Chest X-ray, AP view. Patient: 35 years old, sex M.
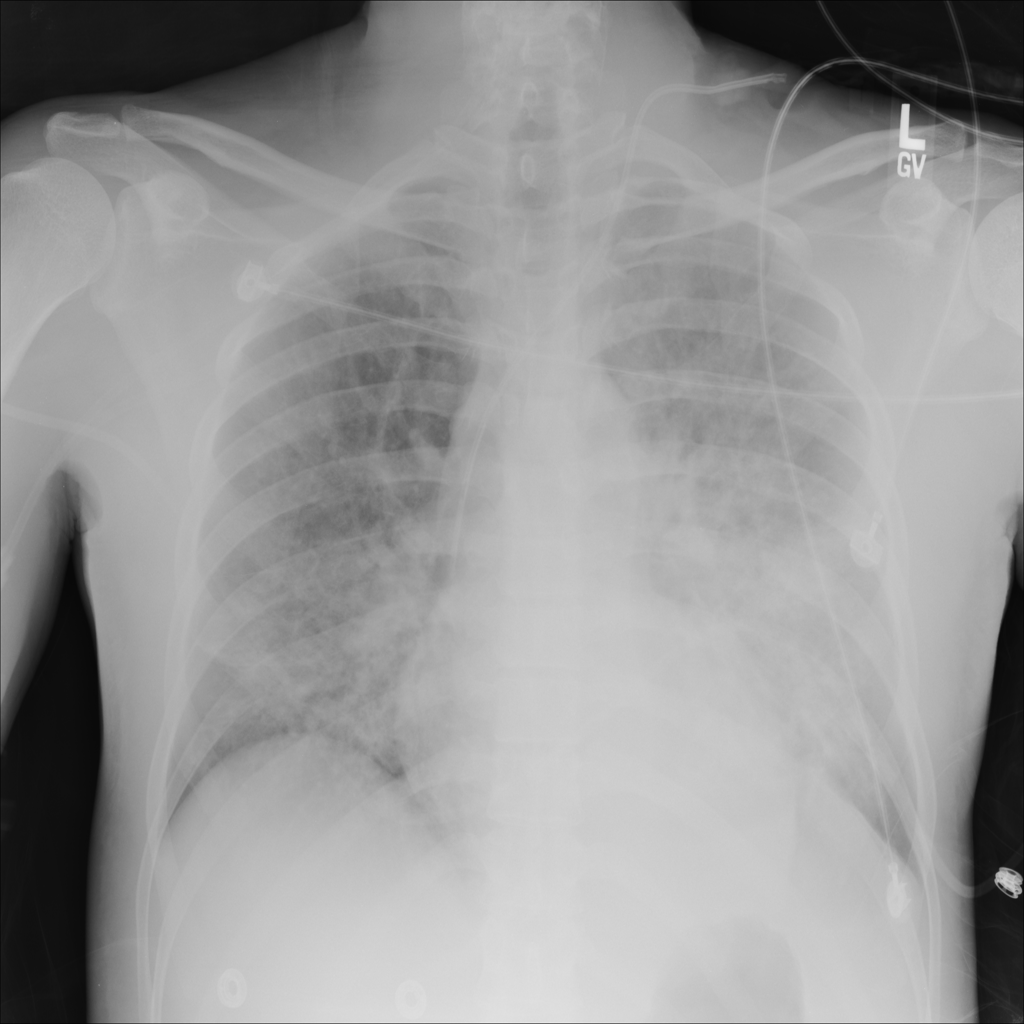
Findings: Consolidation, Infiltration